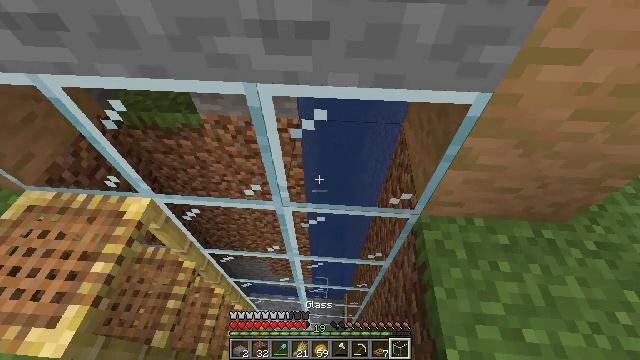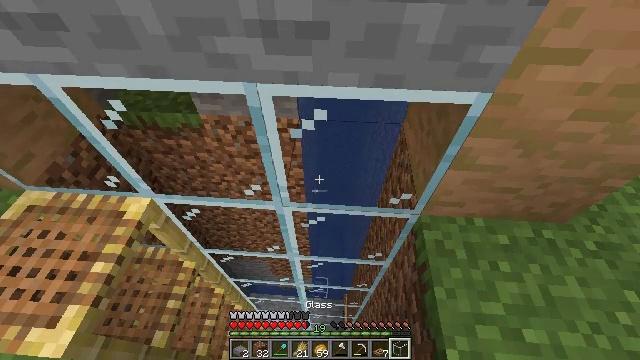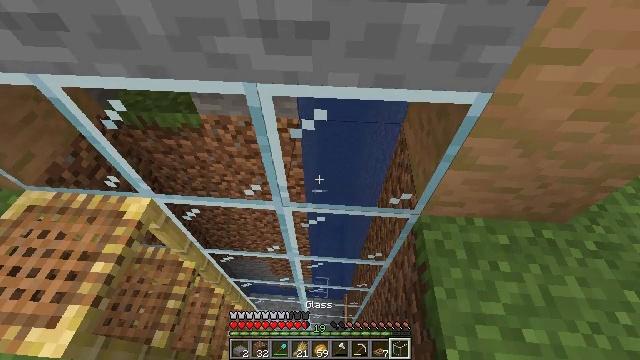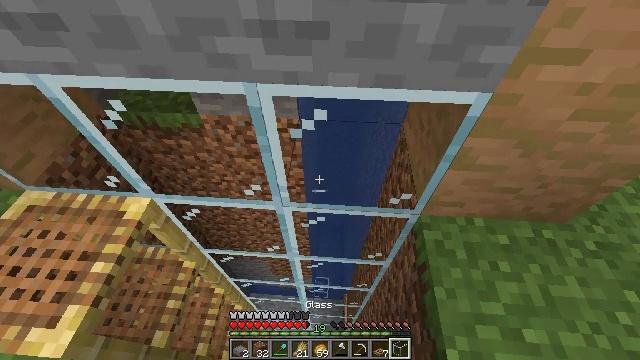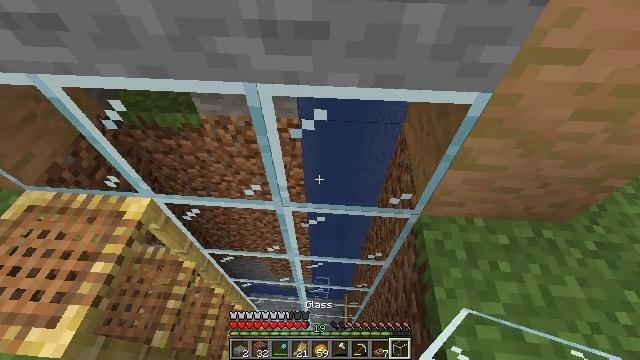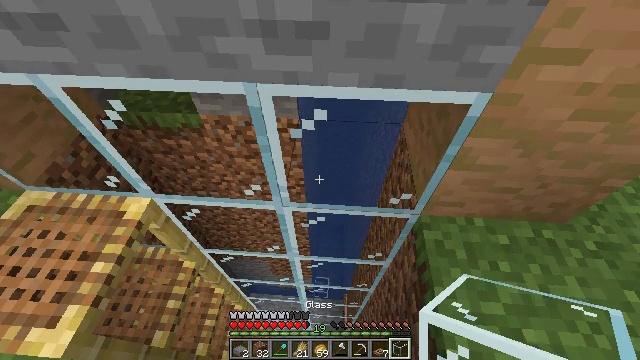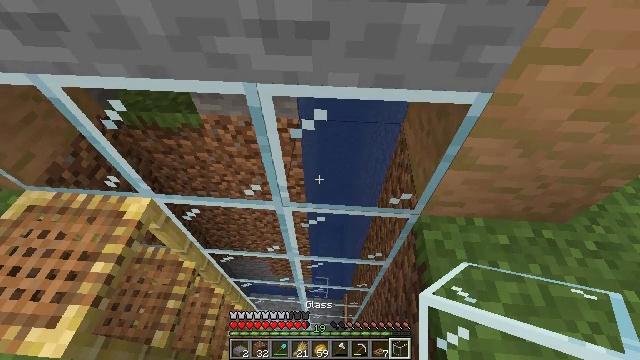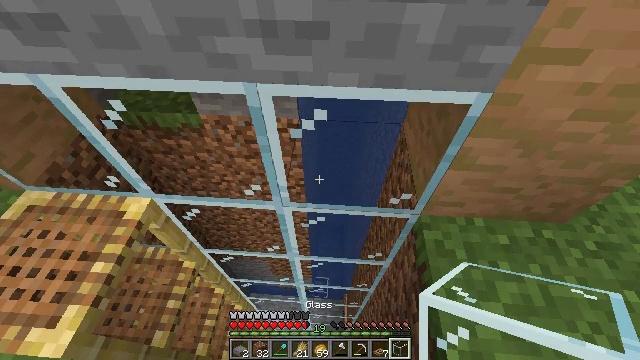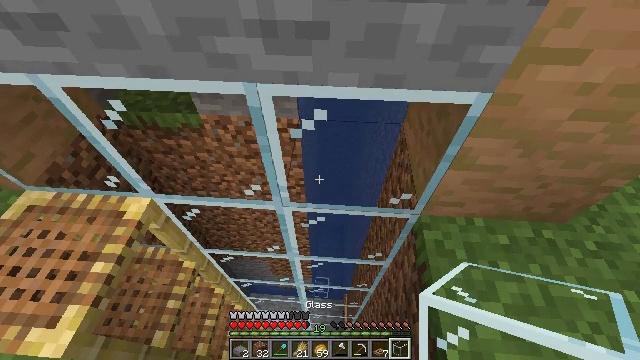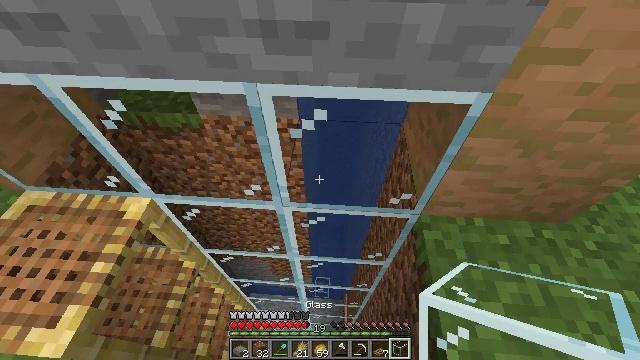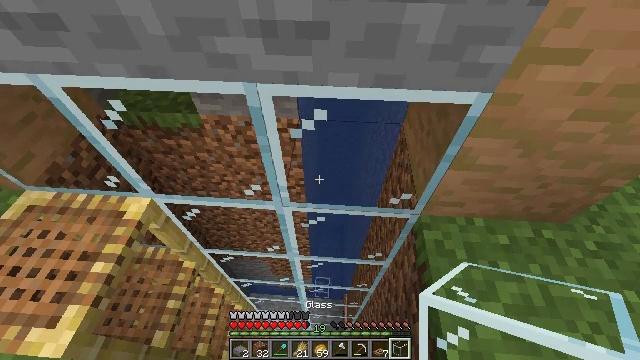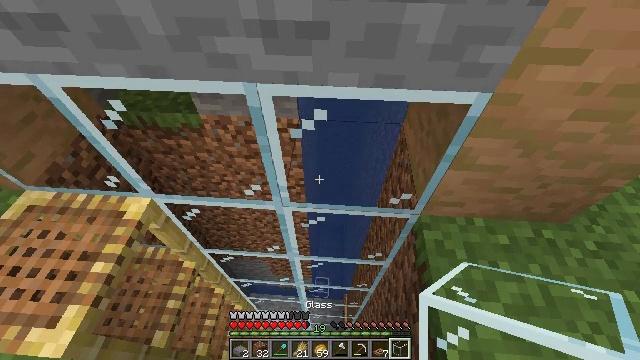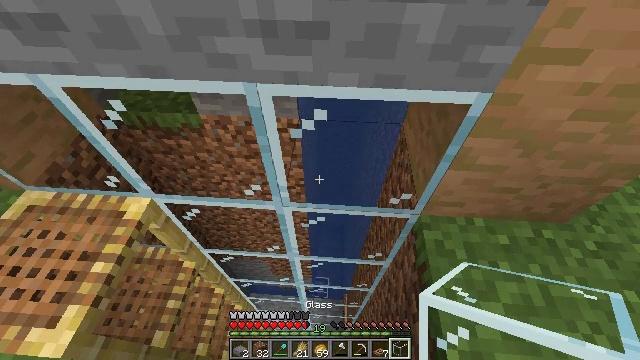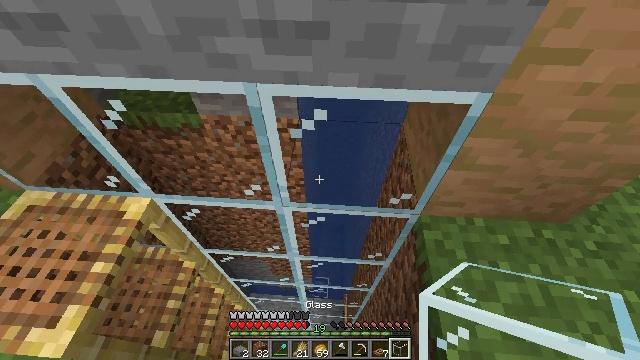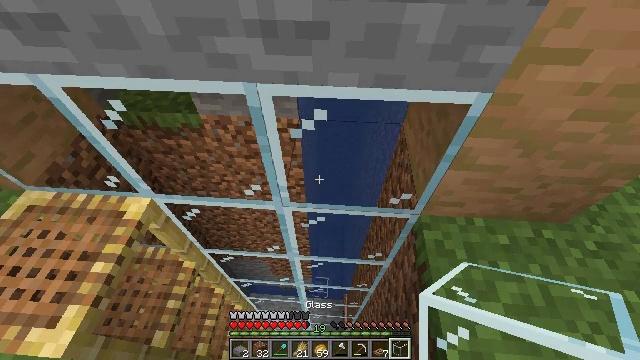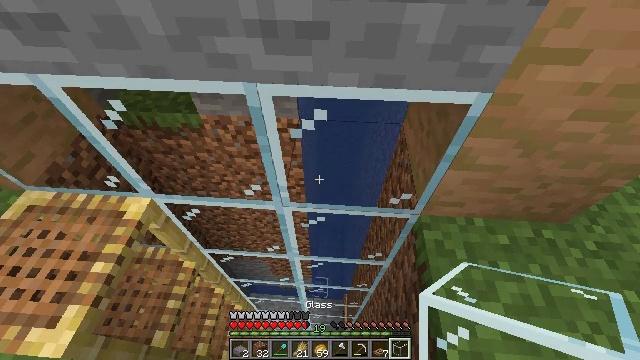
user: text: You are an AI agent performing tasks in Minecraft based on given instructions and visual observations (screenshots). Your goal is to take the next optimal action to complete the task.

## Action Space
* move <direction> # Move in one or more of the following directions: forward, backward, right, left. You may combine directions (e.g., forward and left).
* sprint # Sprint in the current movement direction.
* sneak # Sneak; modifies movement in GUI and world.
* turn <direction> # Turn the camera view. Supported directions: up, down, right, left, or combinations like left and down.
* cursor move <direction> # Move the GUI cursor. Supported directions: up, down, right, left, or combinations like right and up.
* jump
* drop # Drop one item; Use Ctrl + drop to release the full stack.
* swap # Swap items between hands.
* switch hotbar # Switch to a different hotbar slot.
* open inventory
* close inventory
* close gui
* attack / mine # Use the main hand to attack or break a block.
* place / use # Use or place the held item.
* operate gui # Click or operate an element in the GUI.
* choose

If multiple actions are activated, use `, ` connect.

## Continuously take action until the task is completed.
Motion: motion action
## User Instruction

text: Open a crafting table to make a jungle sign.
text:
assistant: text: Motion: no_op
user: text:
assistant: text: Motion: no_op
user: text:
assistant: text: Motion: no_op
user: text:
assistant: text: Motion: no_op
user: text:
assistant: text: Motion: no_op
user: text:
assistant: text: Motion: no_op
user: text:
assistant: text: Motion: no_op
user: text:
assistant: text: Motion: no_op
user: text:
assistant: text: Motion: no_op
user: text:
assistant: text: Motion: no_op
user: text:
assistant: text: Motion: no_op
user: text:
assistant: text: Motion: no_op
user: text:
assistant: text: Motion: no_op
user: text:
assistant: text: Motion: no_op
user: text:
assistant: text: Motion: no_op
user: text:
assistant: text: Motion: no_op
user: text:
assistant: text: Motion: no_op
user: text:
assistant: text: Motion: no_op
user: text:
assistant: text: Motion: no_op
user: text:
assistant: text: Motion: no_op
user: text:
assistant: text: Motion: no_op
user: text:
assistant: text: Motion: no_op
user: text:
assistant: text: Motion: no_op
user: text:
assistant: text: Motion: no_op
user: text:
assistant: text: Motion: no_op
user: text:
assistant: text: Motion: no_op
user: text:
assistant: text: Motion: no_op
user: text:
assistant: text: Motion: no_op
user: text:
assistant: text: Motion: no_op
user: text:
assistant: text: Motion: no_op